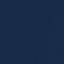
Label: SeaLake